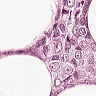
Metastatic tissue present: yes